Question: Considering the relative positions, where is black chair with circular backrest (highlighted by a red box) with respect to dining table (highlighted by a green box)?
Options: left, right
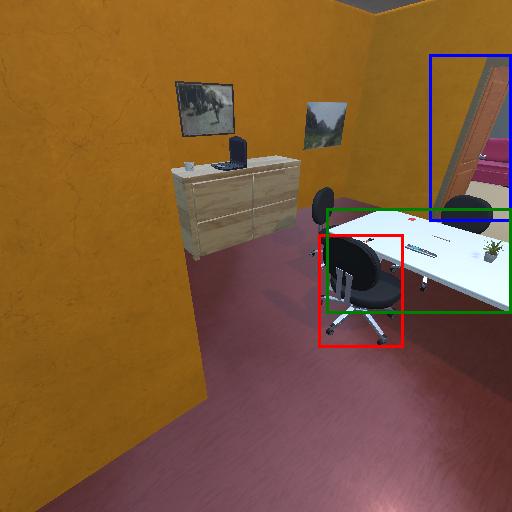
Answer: left